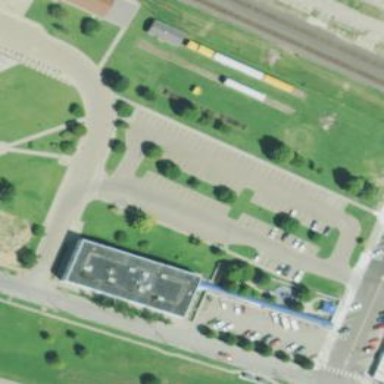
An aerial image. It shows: Parking area with surface.